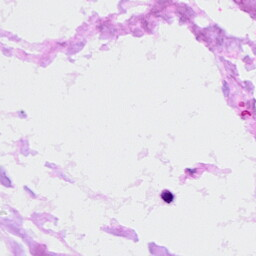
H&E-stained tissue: Ovarian